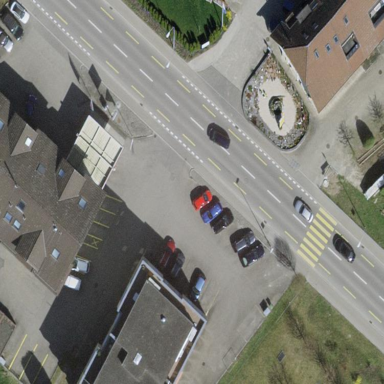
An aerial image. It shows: Parking area.